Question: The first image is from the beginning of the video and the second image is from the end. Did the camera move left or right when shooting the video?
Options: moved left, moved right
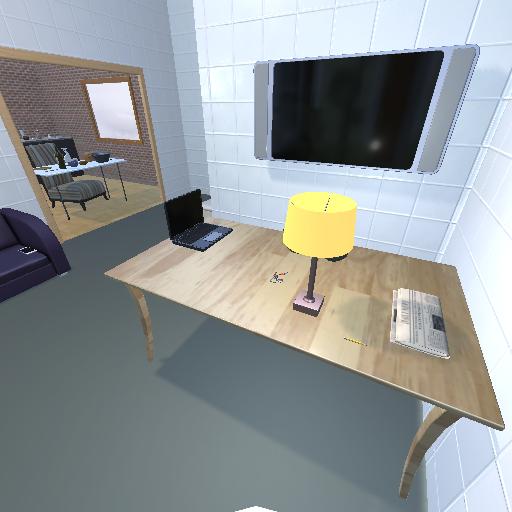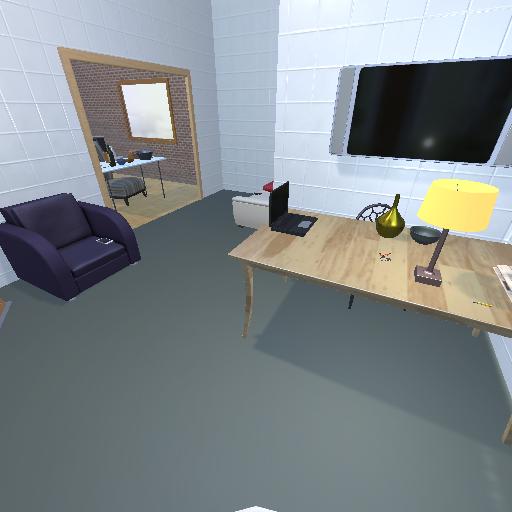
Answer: moved left